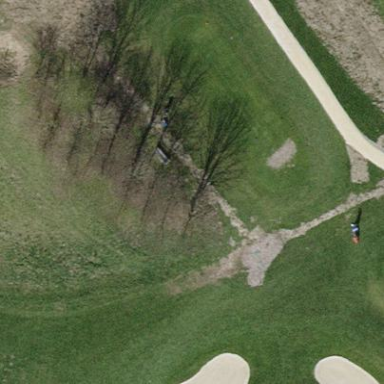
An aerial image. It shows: Golf tee on grassy land.